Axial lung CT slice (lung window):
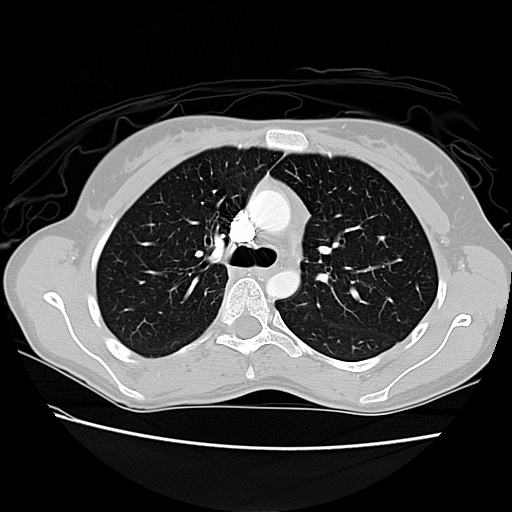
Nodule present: no